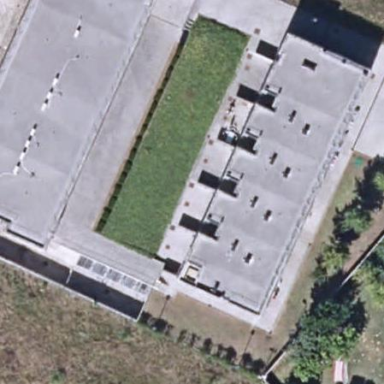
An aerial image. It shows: Police facility.